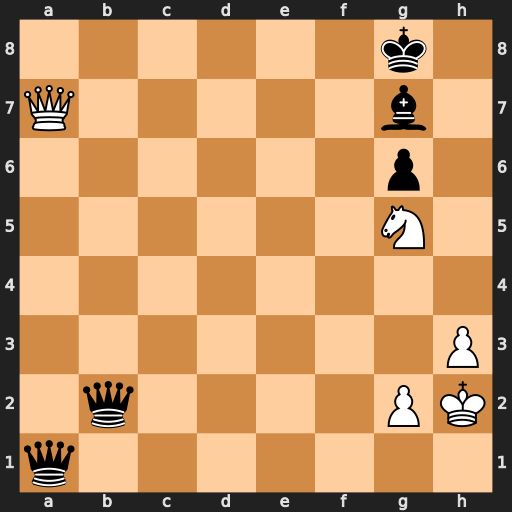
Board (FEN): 6k1/Q5b1/6p1/6N1/8/7P/1q4PK/q7
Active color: w
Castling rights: -
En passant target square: -
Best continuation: Qf7+ Kh8 Qe8+ Bf8 Qxf8#